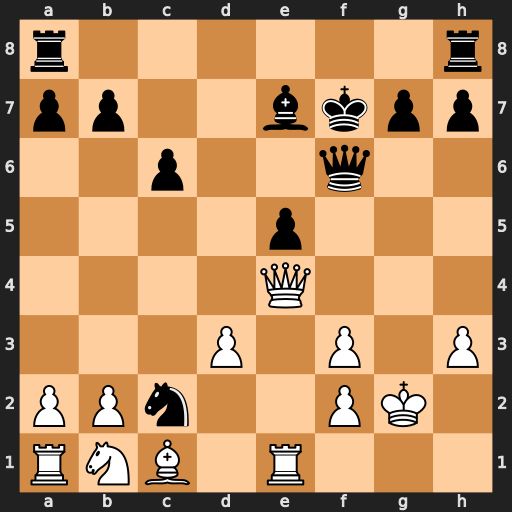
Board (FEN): r6r/pp2bkpp/2p2q2/4p3/4Q3/3P1P1P/PPn2PK1/RNB1R3
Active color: w
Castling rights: -
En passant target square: -
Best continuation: Qc4+ Qe6 Qxc2